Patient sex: M
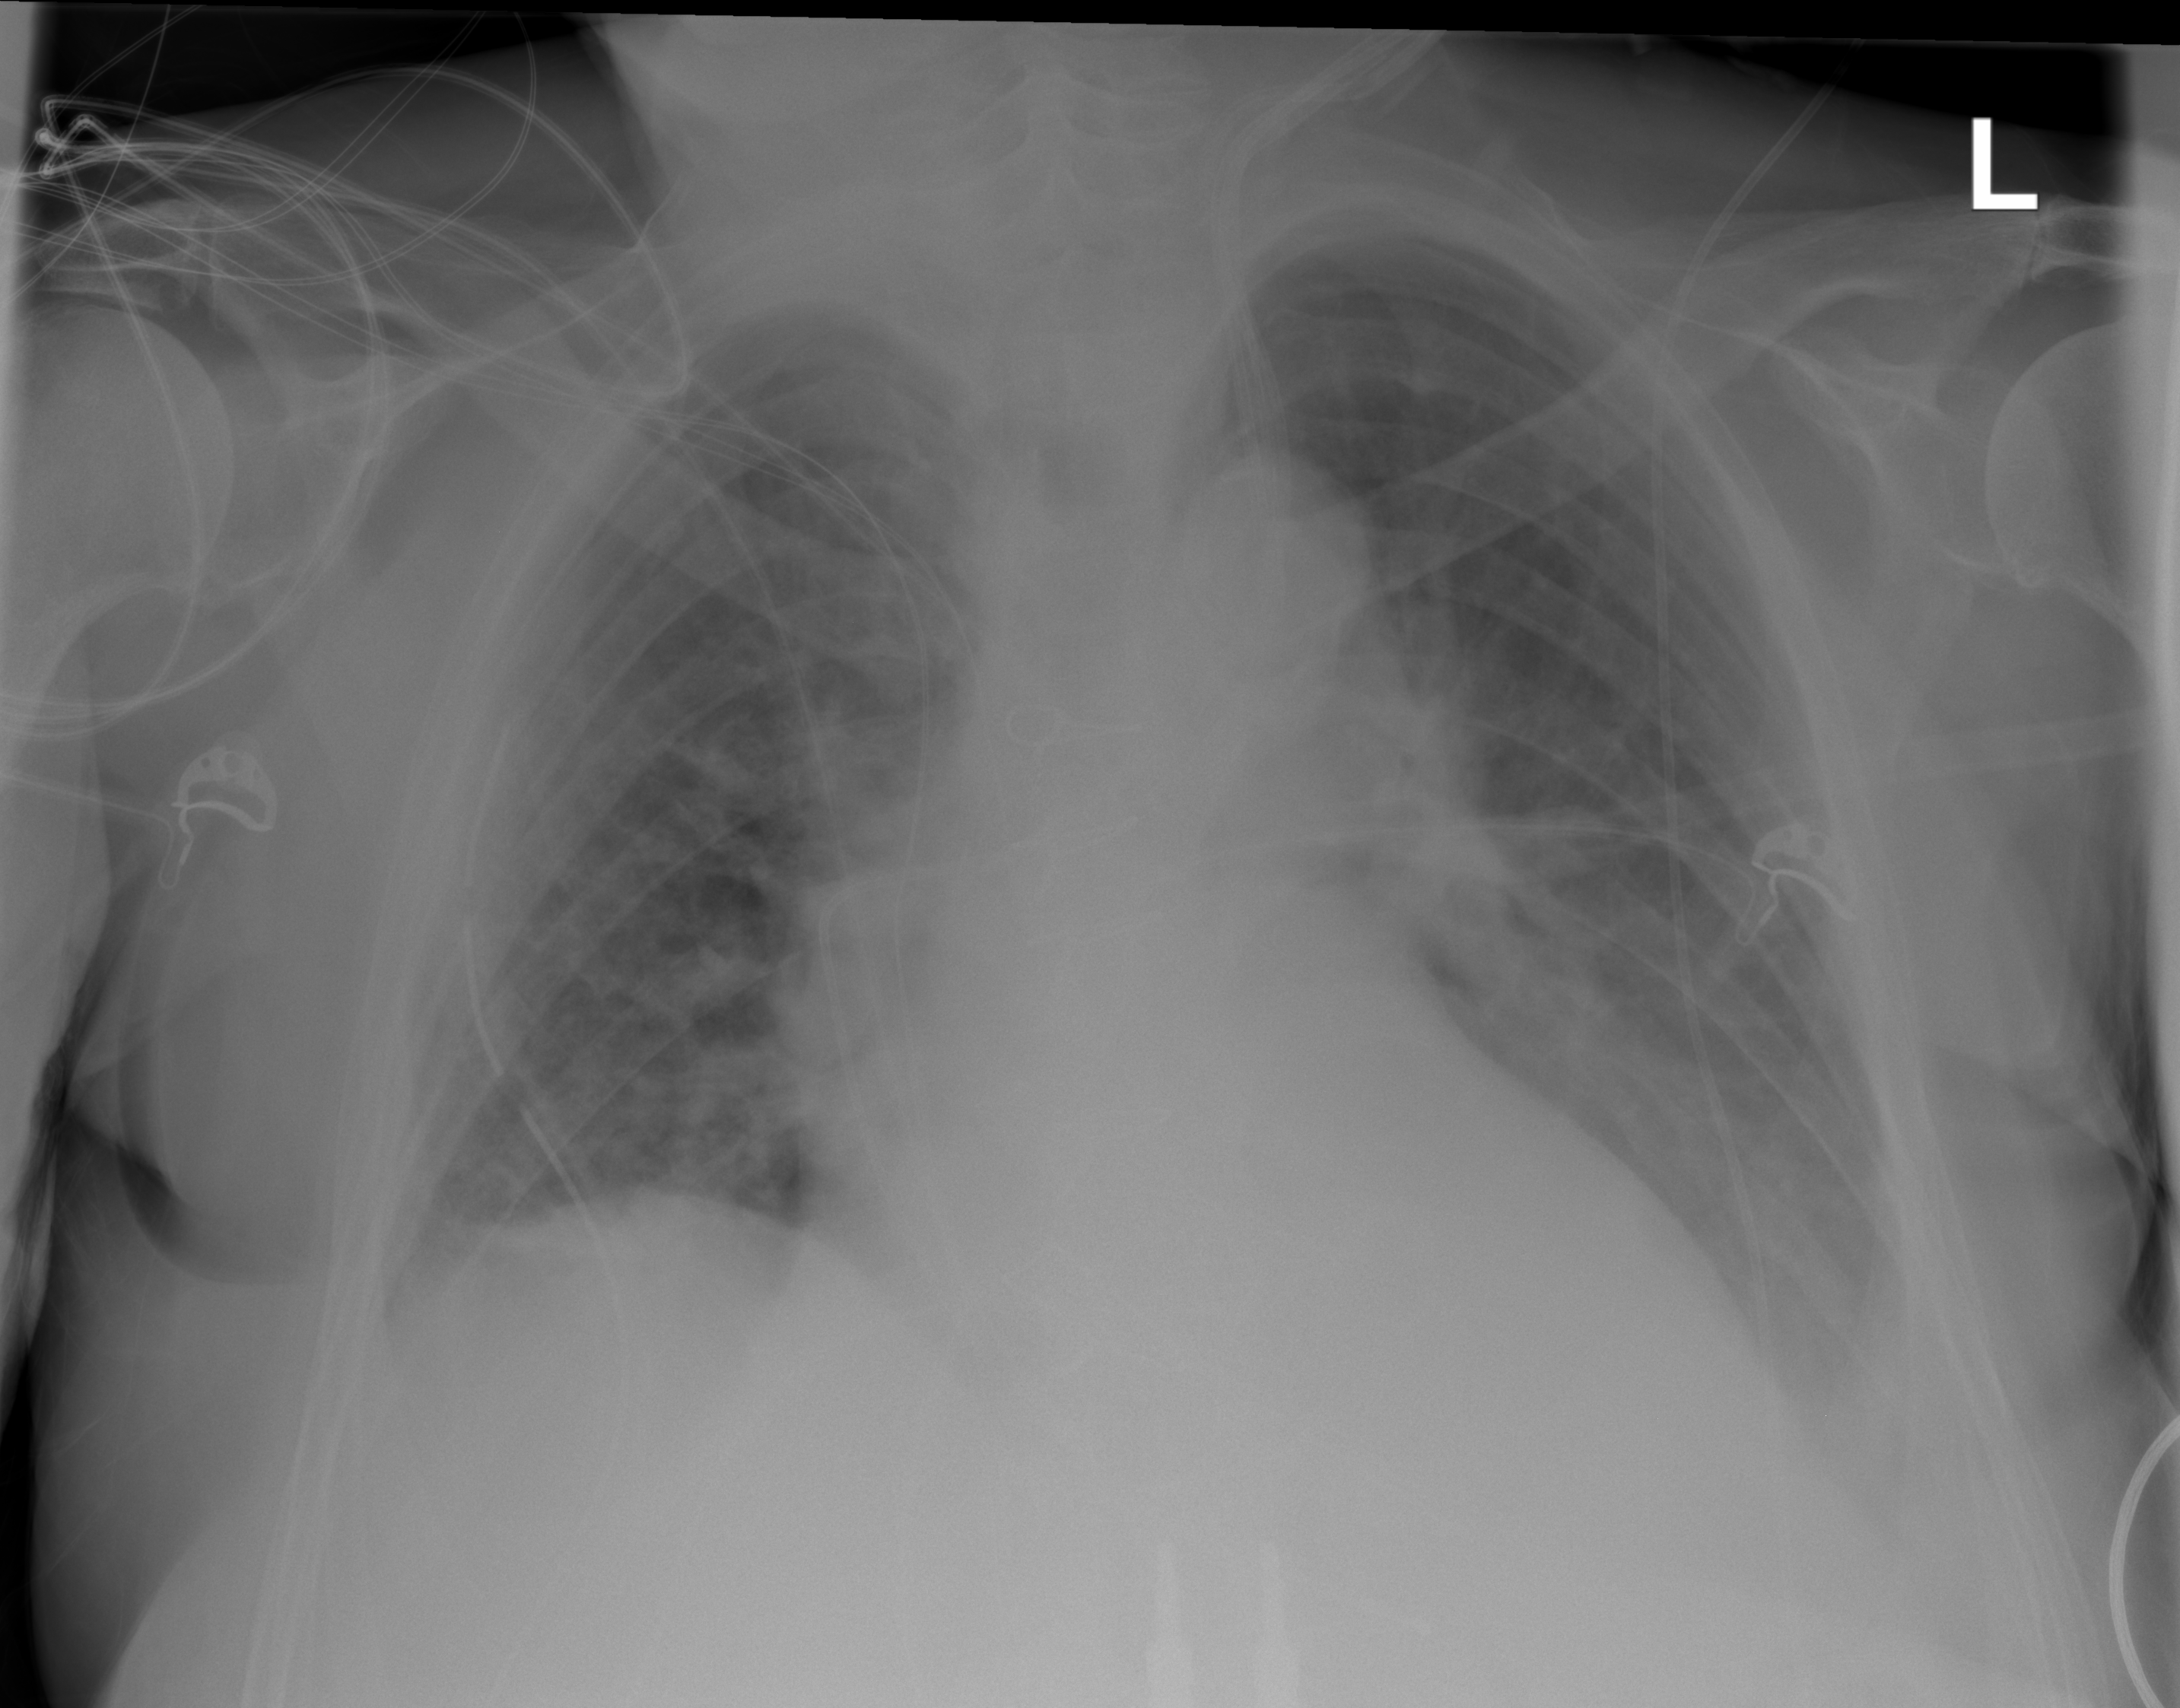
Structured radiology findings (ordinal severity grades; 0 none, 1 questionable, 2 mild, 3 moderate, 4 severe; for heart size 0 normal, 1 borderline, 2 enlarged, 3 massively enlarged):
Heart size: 2
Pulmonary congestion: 3
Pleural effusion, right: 2
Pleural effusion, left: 2
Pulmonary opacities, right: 2
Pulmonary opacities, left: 2
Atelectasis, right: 2
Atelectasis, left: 2